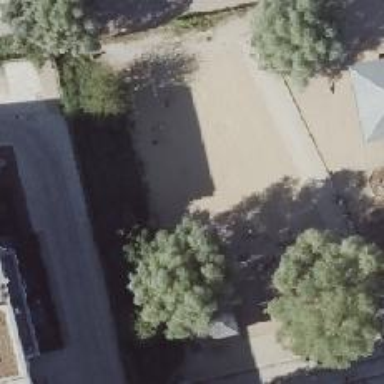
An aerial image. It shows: Playground with swings.